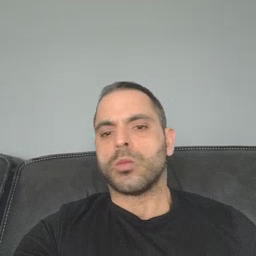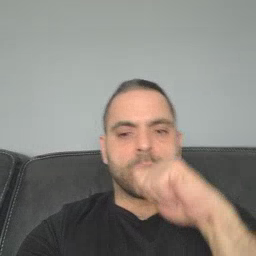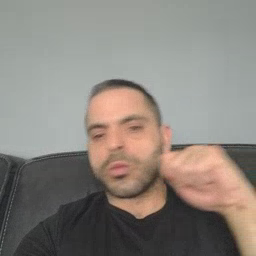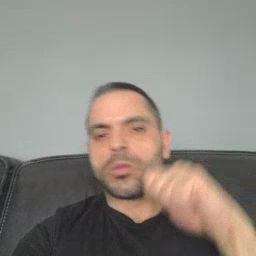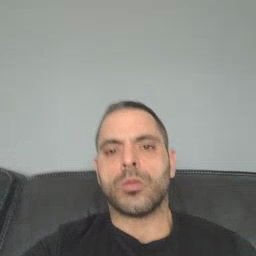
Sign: toothbrush